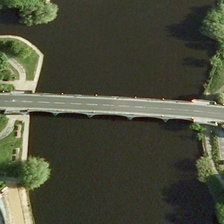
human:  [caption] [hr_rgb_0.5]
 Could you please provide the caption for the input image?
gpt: some green trees are in two sides of a river with a bridge .

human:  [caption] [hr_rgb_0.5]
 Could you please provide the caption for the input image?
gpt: some green trees are in two sides of a river with a bridge .

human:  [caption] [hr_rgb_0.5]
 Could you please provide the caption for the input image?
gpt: some green trees are in two sides of a river with a bridge .

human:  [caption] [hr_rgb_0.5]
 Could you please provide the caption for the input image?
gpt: some green trees are in two sides of a river with a bridge .

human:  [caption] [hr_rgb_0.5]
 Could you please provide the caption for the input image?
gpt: some green trees are in two sides of a river with a bridge .